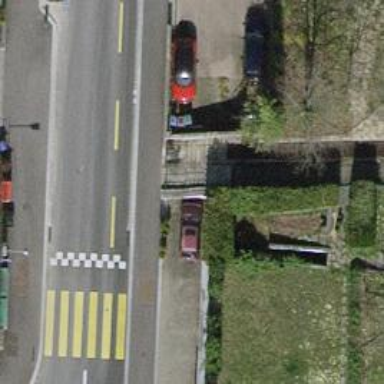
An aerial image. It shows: Set of concrete steps.